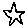
Label: star